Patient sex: M
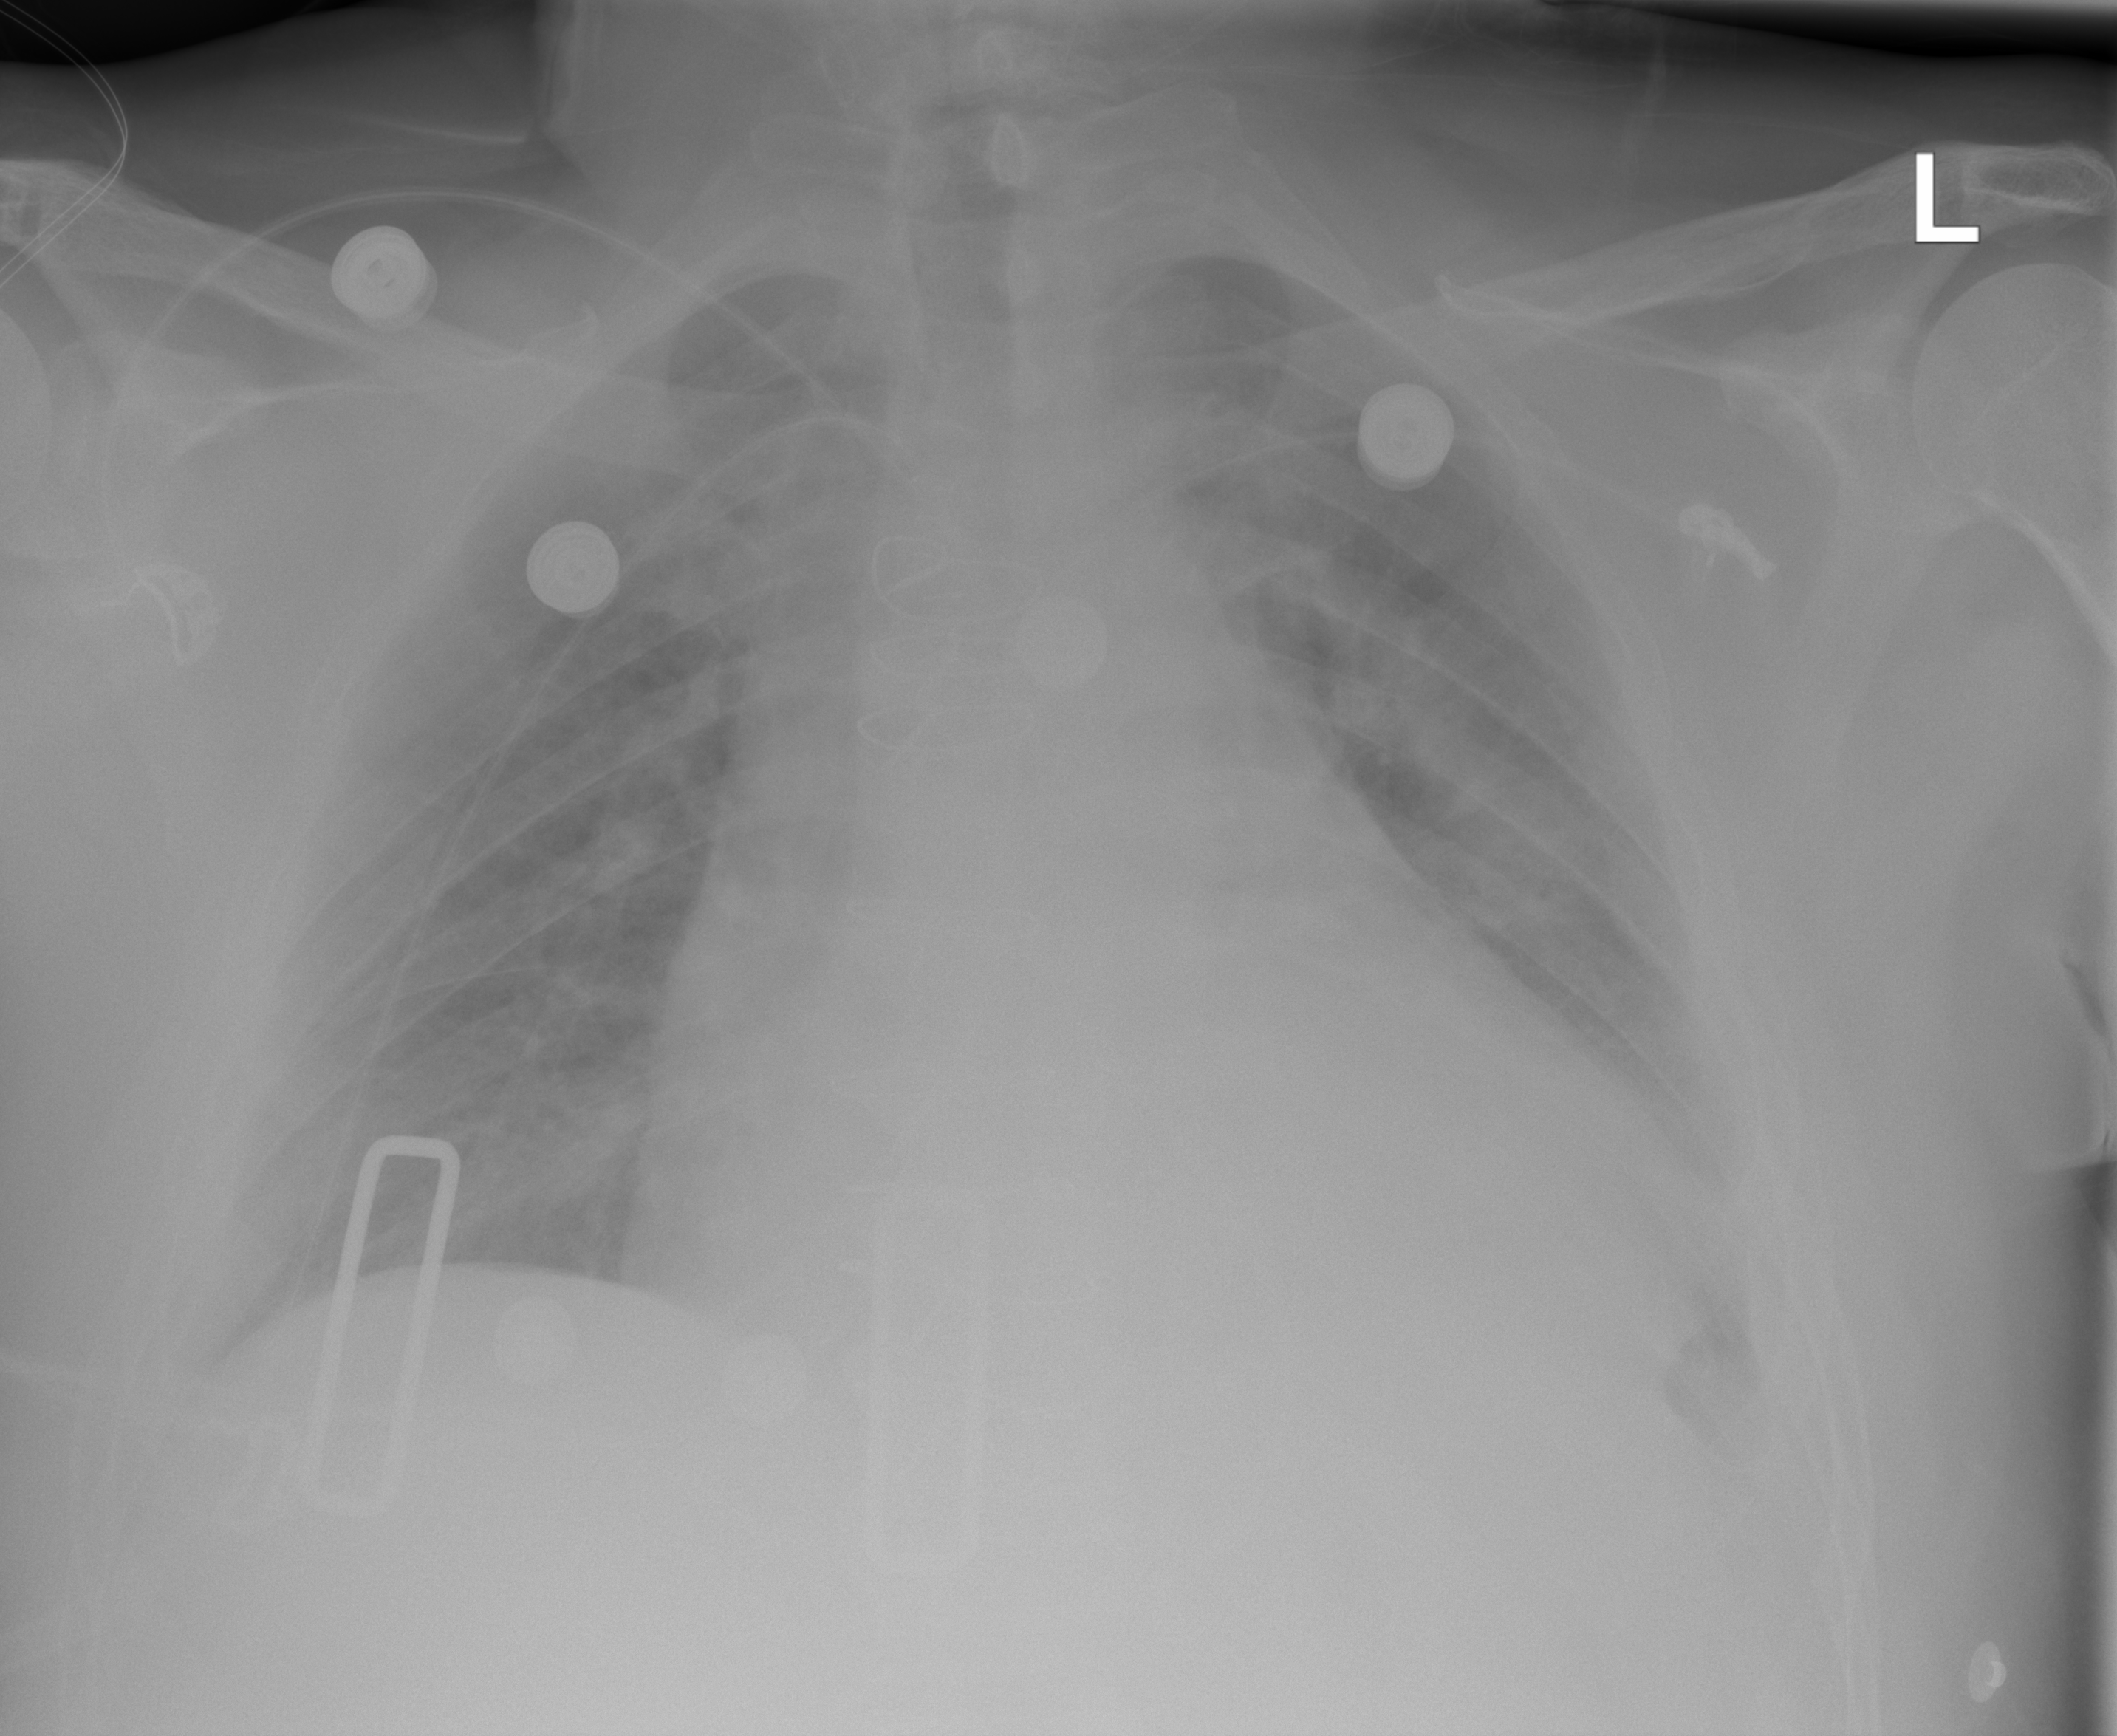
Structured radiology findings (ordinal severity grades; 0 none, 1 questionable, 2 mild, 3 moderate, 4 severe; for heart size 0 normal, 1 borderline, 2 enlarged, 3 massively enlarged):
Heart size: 3
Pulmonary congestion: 2
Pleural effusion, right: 1
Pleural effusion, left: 2
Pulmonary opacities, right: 0
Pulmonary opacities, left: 0
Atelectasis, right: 2
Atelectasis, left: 2